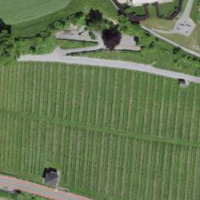
EUNIS habitat code: 40
Species observed at this site:
Campanula glomerata